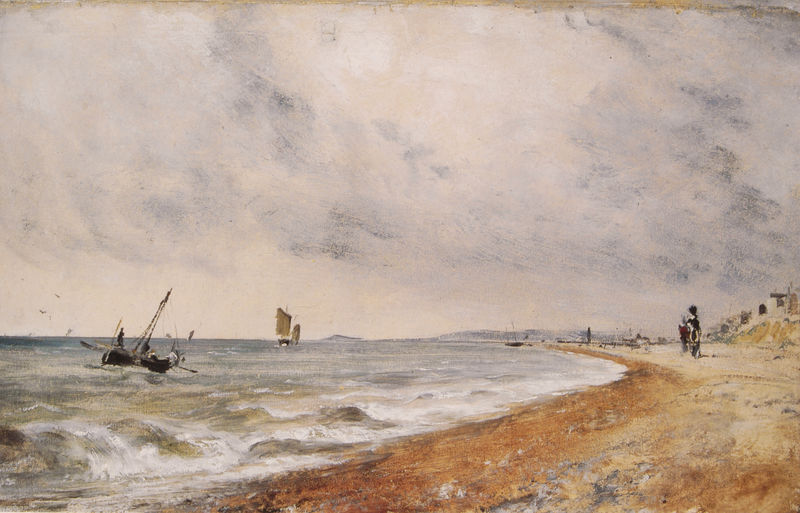
Titel: Hove Beach
Künstler: John Constable
Standort: London
Institution: Victoria & Albert Museum
Schlagwörter: blau, dunkel, gemälde, himmel, mann, meer, wasser, weiß, wolken, impressionismus, landschaft, menschen, ocker, sand, see, ufer, braun, frankreich, frau, grau, hell, männer, orange, schwarz, ölbild, haus, rot, beige, malerei, steine, öl, ferne, horizont, häuser, hügel, natur, vögel, weite, wind, gehen, pastos, insel, personen, rosa, anhöhe, boot, boote, ruder, hellblau, gischt, küste, schiff, schiffe, segel, segelboot, strand, wellen, biegung, fischer, mast, segelschiff, berge, düne, dünen, lila, ziehen, hafen, masten, promenade, schaum, brandung, flut, möven, möwen, seenot, seestück, sturm, untergang, wogen, duktus, segelboote, spaziergang, fischerboot, pleinair, pinselstrich, fahren, seegang, landschaftsbild, sehnsucht, graublau, schaumkronen, spaziergänger, kentern, fische, weitsicht, ind, mee, landen, brise, freiluft, böe, seebad, erne, strandstück, freiluftmaerei